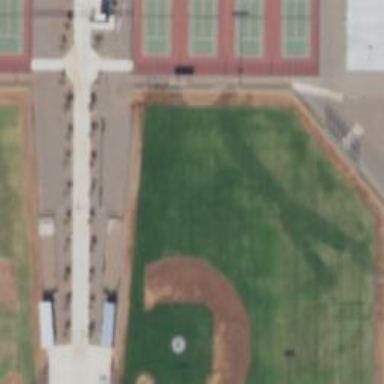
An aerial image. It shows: Baseball pitch for leisure and sports activities.